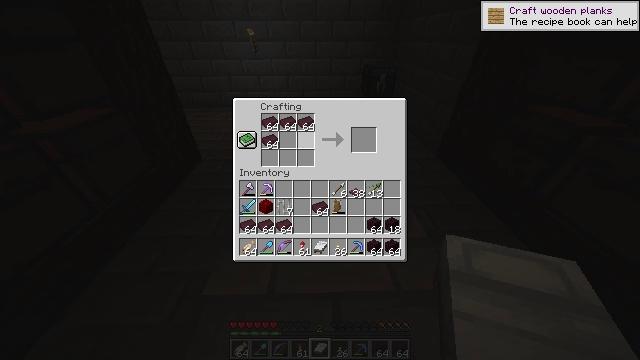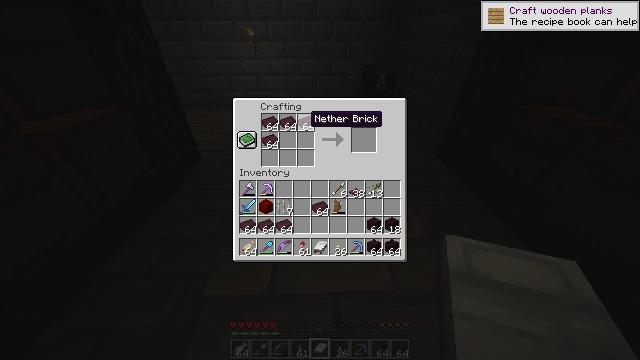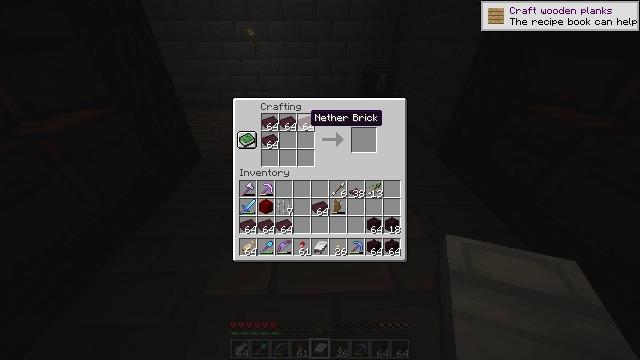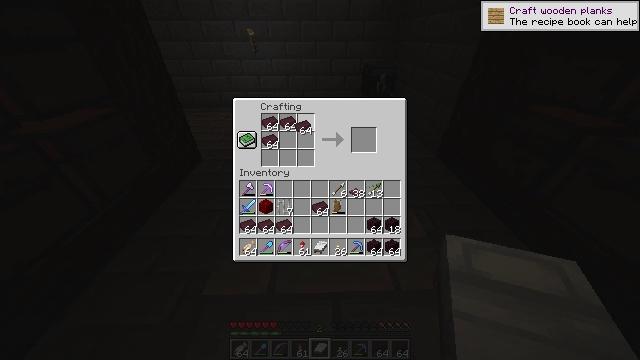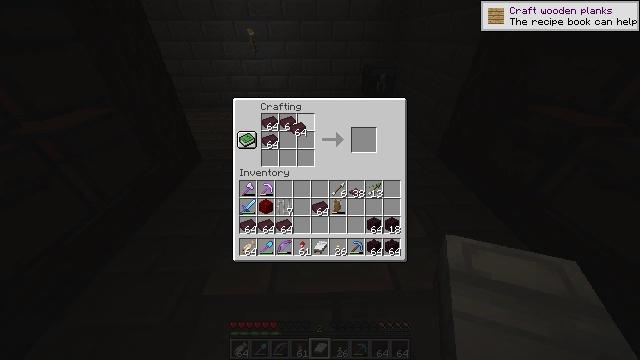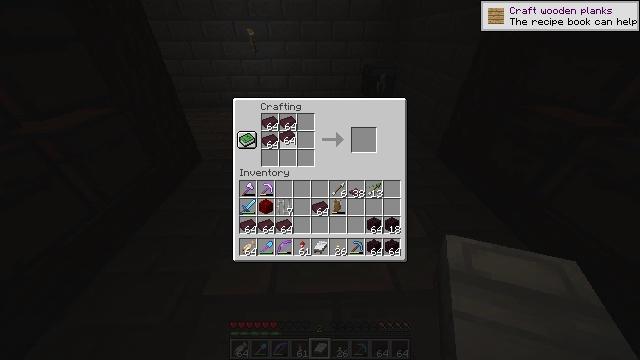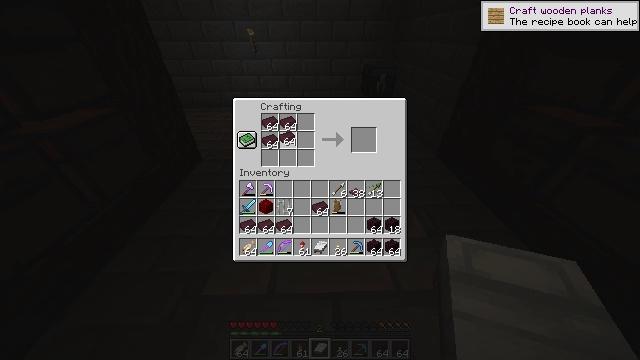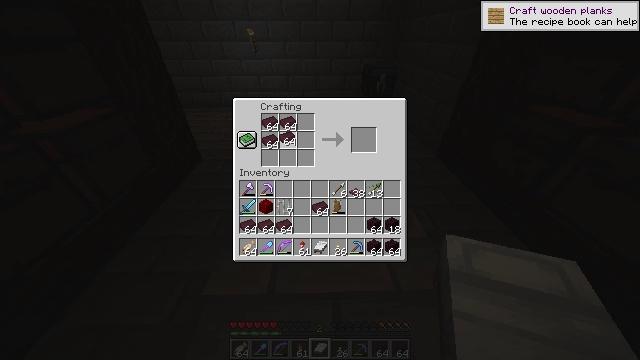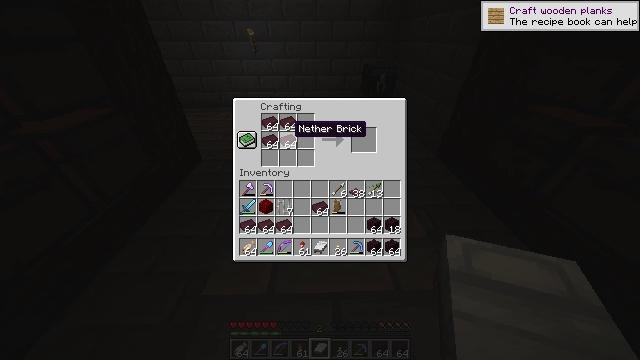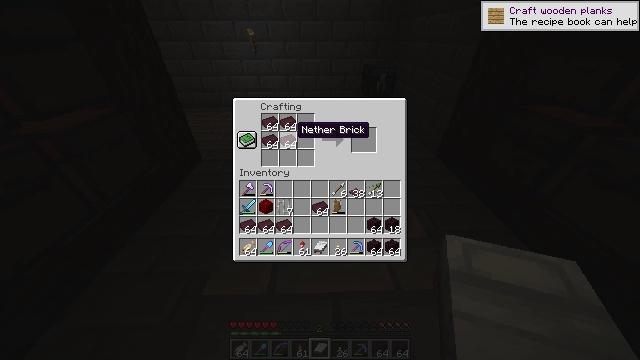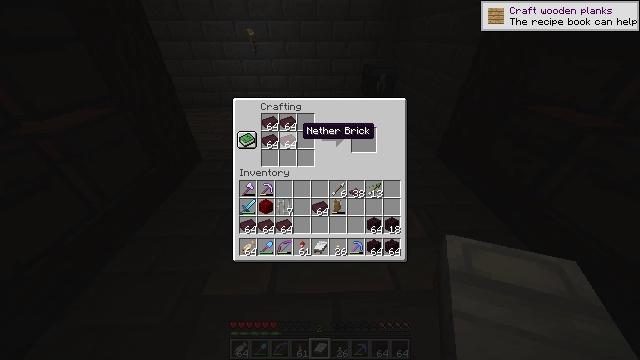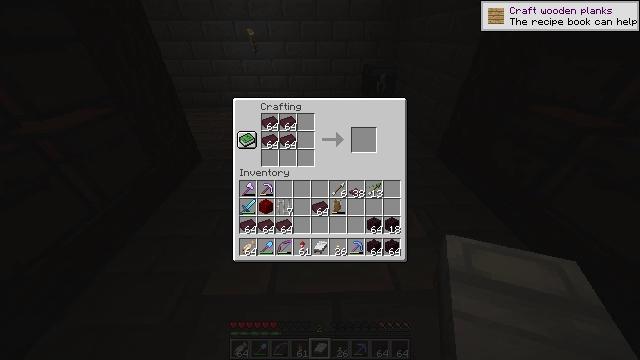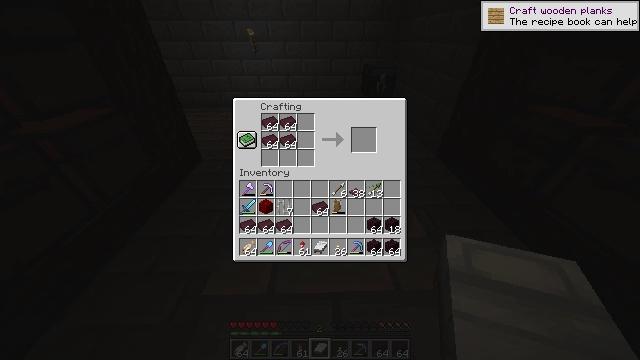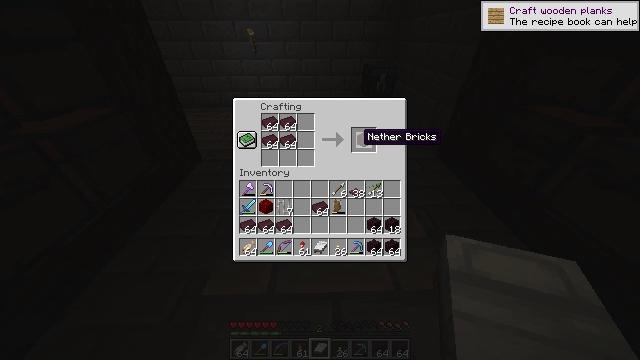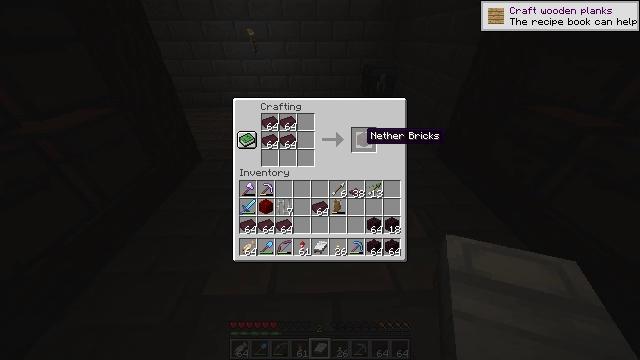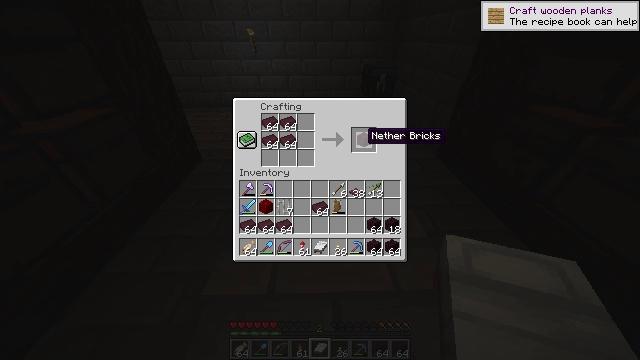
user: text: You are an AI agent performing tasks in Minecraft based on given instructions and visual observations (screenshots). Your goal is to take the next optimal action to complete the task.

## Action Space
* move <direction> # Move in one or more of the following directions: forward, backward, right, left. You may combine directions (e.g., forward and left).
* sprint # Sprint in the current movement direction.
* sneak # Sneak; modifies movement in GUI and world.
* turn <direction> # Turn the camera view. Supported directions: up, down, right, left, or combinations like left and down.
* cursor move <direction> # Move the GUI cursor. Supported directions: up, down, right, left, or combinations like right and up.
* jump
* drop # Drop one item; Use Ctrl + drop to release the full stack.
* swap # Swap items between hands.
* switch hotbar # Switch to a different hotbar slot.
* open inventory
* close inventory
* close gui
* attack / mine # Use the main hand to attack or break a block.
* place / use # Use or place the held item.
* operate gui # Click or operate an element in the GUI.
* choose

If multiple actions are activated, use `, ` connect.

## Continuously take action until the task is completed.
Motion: motion action
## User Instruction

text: Make nether bricks by cooking netherrack in a furnace.
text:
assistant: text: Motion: no_op
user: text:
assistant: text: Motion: no_op
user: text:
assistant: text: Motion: operate gui
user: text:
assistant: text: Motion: operate gui
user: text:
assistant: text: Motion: cursor move left and down
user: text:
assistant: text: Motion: operate gui
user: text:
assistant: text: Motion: operate gui
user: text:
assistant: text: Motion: no_op
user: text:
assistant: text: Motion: no_op
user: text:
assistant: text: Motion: no_op
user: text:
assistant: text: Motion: sneak, cursor move right
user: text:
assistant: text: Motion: sneak, cursor move right
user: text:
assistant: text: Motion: sneak, cursor move right
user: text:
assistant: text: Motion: sneak
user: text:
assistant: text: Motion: sneak
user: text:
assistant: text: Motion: sneak
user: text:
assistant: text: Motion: sneak
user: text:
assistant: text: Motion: sneak
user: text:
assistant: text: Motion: sneak, choose
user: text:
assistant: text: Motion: sneak, choose
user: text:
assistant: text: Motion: sneak, cursor move left and down
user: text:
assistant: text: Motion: sneak, cursor move left and down
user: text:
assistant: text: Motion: cursor move left and down
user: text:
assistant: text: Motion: no_op
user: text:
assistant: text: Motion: no_op
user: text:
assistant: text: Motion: sneak
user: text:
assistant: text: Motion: sneak
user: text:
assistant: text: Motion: sneak
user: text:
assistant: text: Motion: sneak, choose
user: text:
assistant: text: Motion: sneak, choose